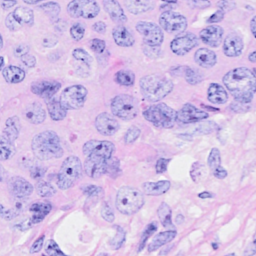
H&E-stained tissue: Breast